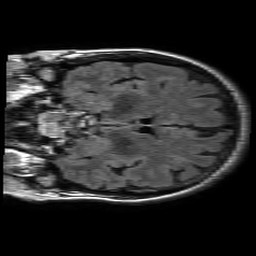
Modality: FLAIR
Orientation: coronal
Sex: female
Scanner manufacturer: philips
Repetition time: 11 s
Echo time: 0.125 s